Interaction volume radius: 5 \u00c5
Interaction volume height: 40 \u00c5
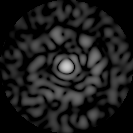
Disorder parameter: 0.841